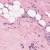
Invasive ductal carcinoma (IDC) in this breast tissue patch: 0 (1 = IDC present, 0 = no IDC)